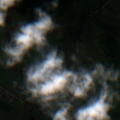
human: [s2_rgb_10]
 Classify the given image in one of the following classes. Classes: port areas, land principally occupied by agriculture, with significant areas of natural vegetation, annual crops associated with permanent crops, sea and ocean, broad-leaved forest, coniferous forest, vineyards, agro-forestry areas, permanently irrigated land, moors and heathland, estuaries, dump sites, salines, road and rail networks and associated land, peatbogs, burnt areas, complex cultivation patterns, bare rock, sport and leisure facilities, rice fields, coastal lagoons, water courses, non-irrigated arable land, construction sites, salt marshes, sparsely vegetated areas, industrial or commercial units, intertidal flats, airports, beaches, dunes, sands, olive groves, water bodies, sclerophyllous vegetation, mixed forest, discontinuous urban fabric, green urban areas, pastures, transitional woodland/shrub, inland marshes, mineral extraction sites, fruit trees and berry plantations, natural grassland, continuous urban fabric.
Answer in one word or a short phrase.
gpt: pastures